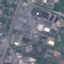
Land use / land cover class: Industrial